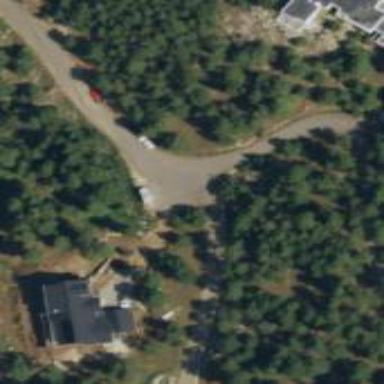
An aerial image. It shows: Driveway leading to service road.